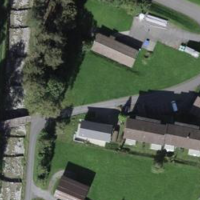
EUNIS habitat code: 24
Species observed at this site:
Certhia brachydactyla
Corvus corone
Dendrocopos major
Aegithalos caudatus
Buteo buteo
Prunella collaris
Sylvia atricapilla
Spinus spinus
Poecile palustris
Erithacus rubecula
Pica pica
Phoenicurus ochruros
Sitta europaea
Nucifraga caryocatactes
Phoenicurus phoenicurus
Picus viridis
Corvus corax
Periparus ater
Accipiter nisus
Motacilla cinerea
Cyanistes caeruleus
Sturnus vulgaris
Chloris chloris
Troglodytes troglodytes
Passer domesticus
Fringilla coelebs
Regulus ignicapilla
Carduelis carduelis
Turdus merula
Columba palumbus
Fringilla montifringilla
Parus major
Hirundo rustica
Milvus migrans
Milvus milvus
Regulus regulus
Phylloscopus trochilus
Motacilla alba